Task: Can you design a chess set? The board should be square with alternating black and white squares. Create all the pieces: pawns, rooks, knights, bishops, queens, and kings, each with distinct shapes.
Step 1439:
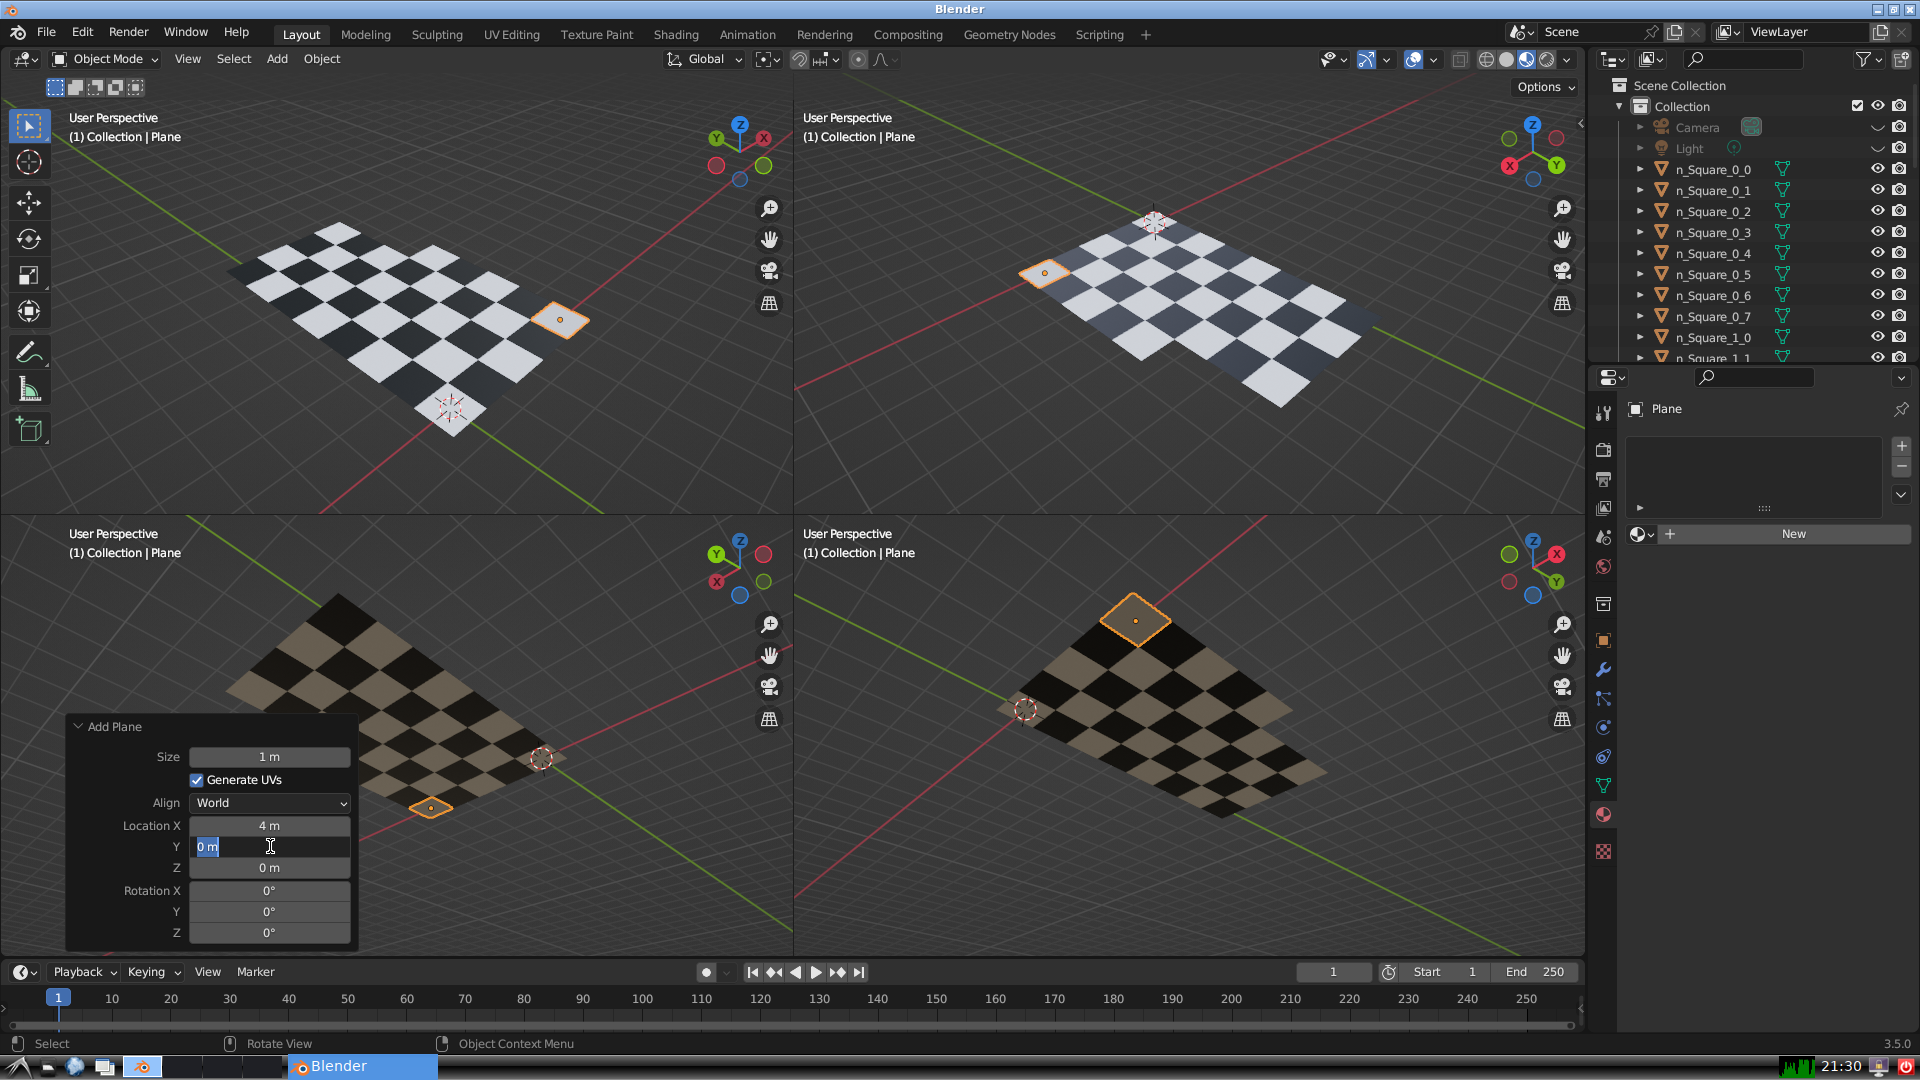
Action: input_text: 5.0